Field crop: maize
Growth stage: 2
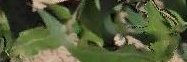
Species: maize